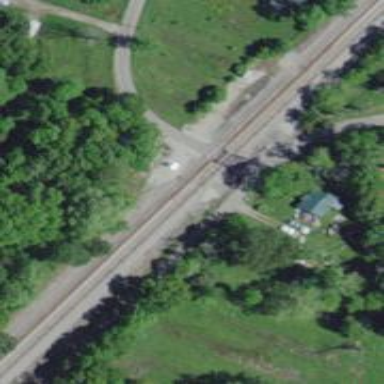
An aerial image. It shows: Railway track.